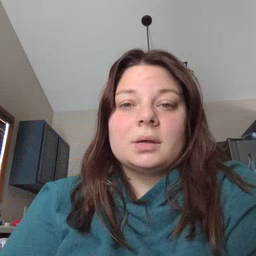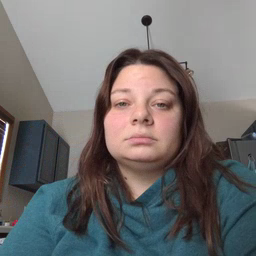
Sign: store